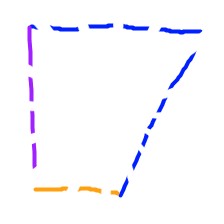
Shape: trapezoid